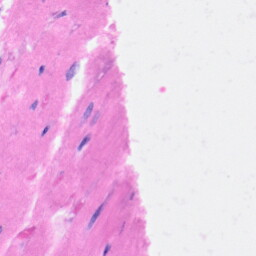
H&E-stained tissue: Heart